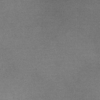
Label: dusty